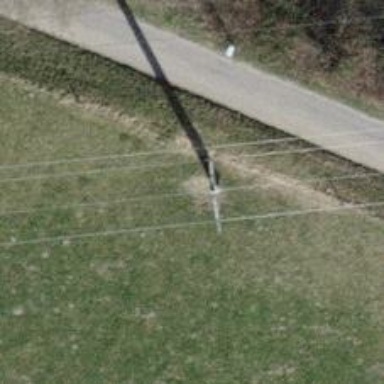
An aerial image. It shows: Power pole.